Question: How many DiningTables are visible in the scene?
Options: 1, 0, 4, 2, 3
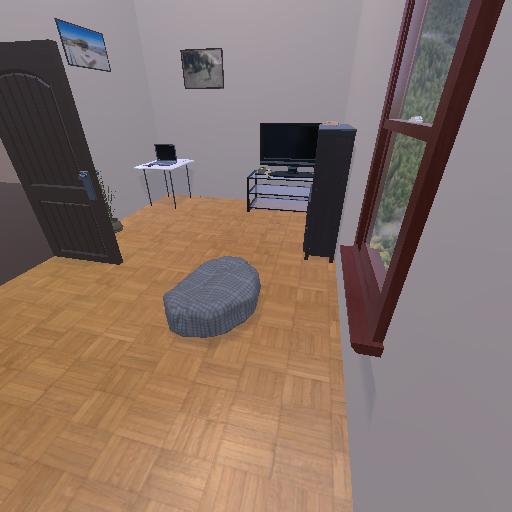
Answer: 1